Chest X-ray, AP view. Patient: 59 years old, sex F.
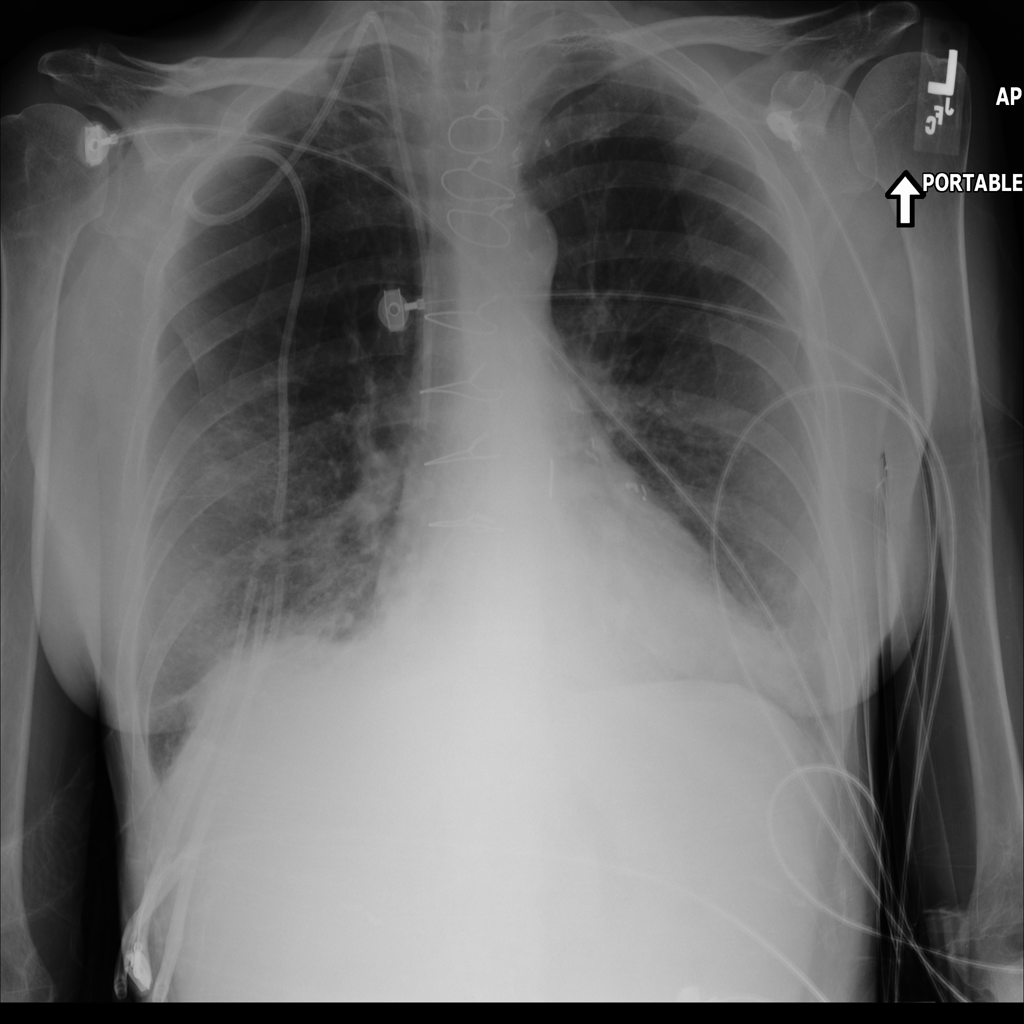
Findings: Edema, Effusion, Infiltration